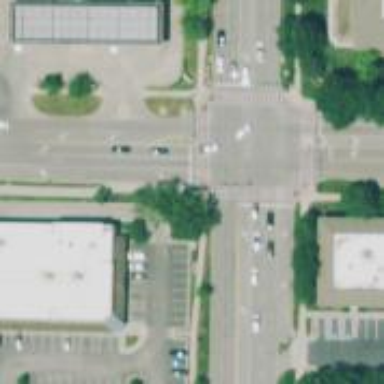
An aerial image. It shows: Solid stop line on the road.